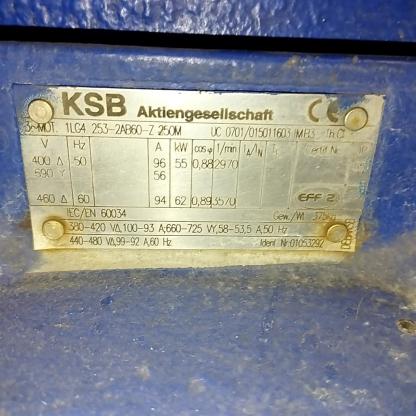
Klasa: tabliczka-znamionowa